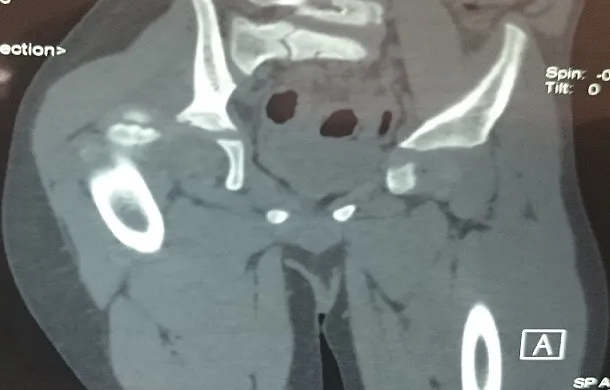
Scannographic cross section objectifying the sliding of the femoral head out of the acetabulum.
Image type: radiology (ct)